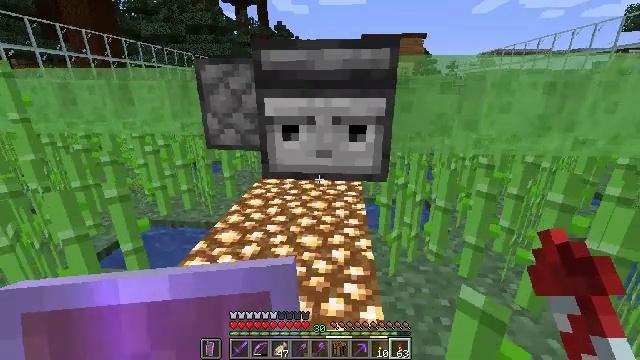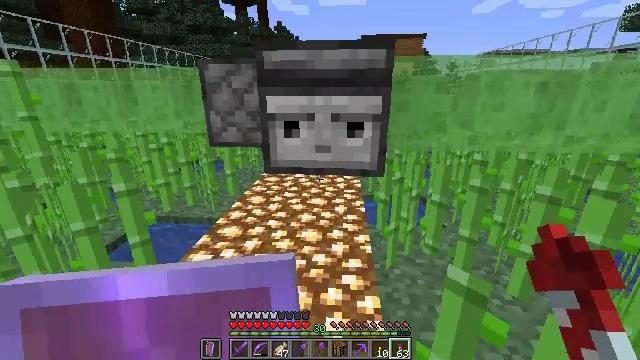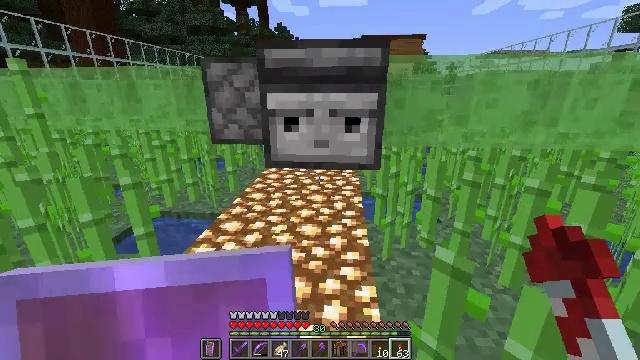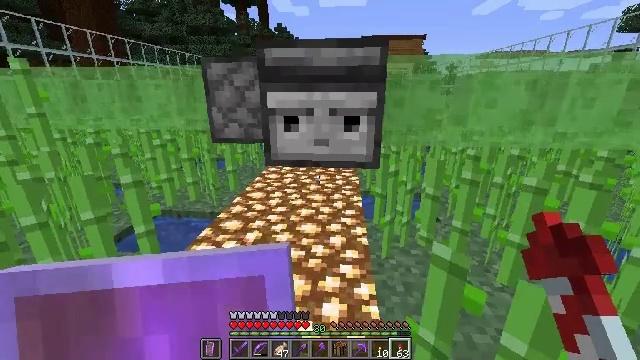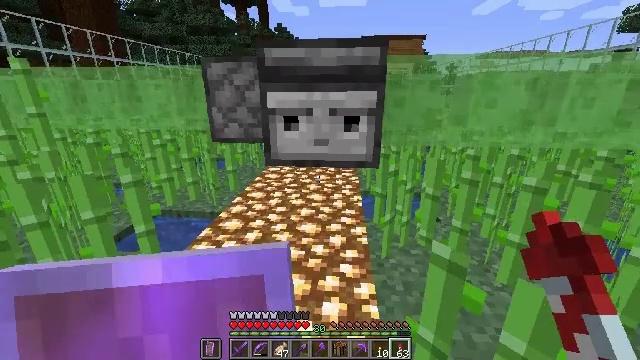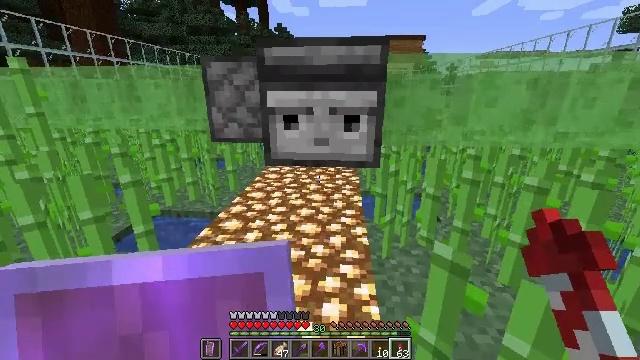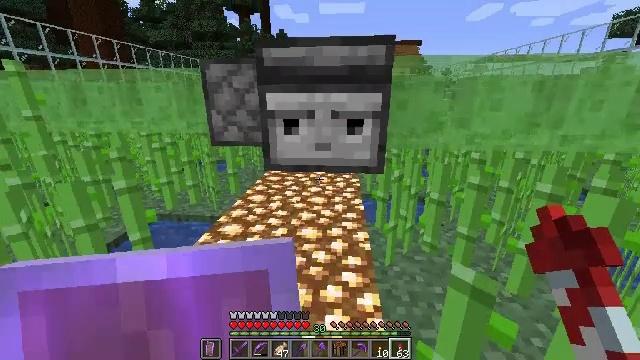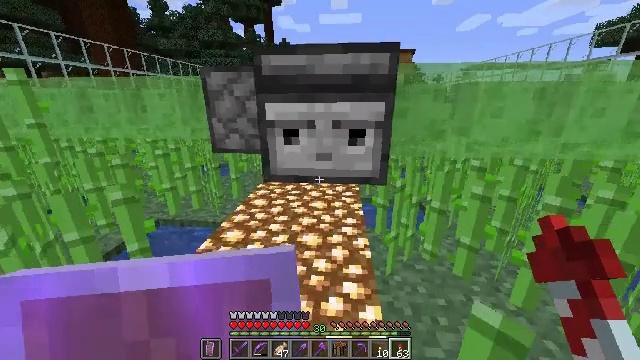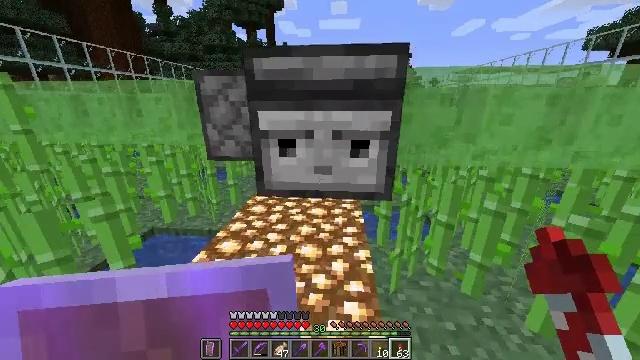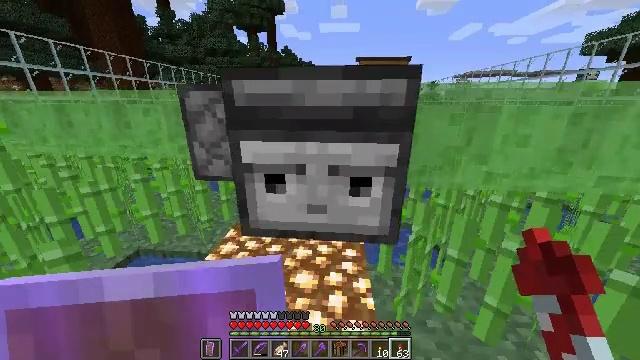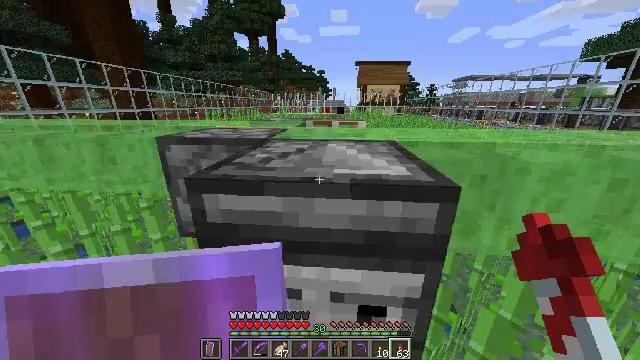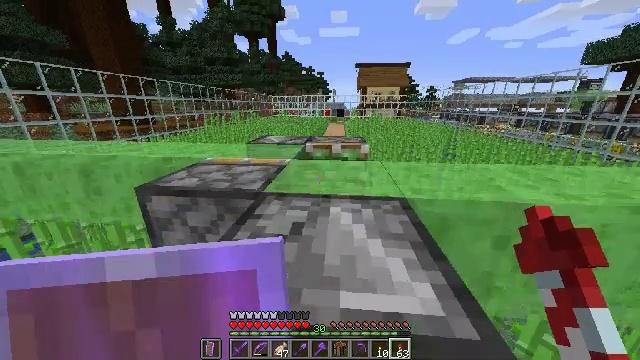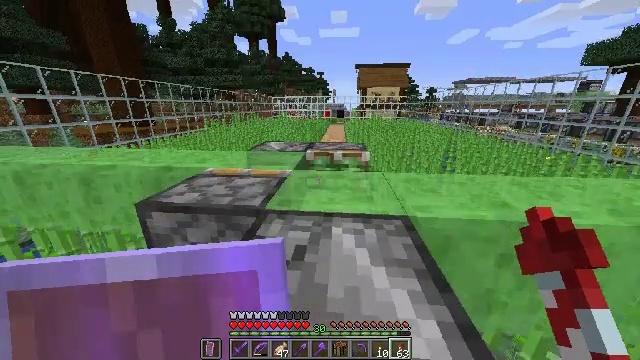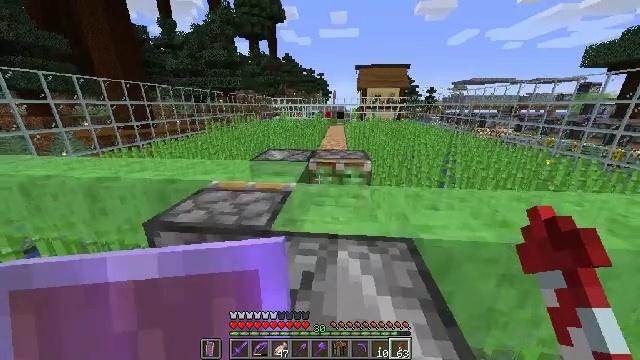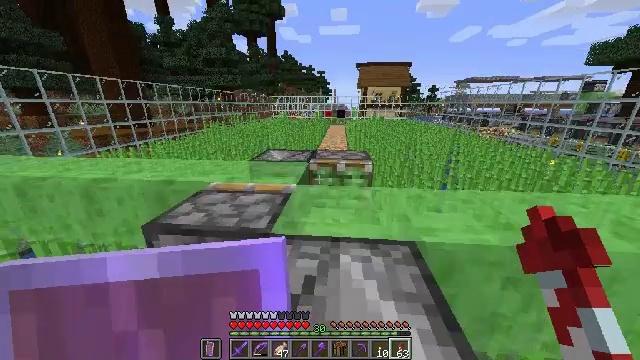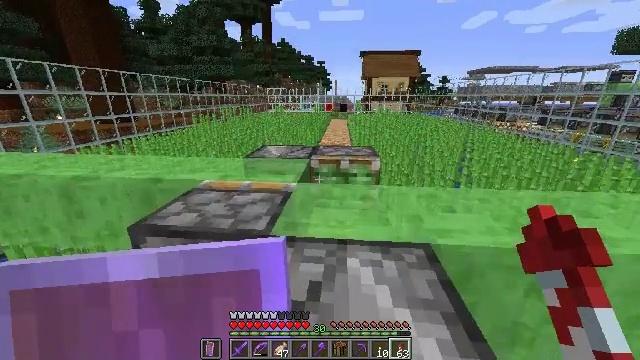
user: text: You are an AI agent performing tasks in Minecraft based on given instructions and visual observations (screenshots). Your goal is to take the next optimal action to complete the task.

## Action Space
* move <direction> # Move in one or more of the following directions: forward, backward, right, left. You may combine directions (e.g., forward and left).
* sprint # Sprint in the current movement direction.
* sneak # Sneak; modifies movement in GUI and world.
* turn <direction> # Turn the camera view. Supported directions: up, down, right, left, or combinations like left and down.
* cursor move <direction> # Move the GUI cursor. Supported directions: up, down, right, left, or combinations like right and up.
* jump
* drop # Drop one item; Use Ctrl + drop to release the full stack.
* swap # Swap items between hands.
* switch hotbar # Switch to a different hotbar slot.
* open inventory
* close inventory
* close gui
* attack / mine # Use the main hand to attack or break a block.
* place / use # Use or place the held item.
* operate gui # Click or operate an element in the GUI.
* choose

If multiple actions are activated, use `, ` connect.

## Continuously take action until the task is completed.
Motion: motion action
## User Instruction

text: Attack the sticky piston to retrieve it.
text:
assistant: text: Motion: no_op
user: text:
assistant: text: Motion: no_op
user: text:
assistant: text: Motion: no_op
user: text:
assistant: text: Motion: sprint
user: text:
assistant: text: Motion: move forward, sprint
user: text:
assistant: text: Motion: move forward, sprint
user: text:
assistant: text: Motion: move forward, sprint
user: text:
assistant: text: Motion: move forward, sprint
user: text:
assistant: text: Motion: move forward, sprint, jump
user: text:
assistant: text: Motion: move forward, sprint, jump
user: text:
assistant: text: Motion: move forward, sprint, jump
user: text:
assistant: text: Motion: move forward, sprint, jump
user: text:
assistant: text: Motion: move forward, sprint, jump
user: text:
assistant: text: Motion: move forward, sprint
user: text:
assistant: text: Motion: move forward, sprint
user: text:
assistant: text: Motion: move forward, sprint
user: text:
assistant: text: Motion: move forward, sprint, jump
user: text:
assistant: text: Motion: move forward, sprint, jump
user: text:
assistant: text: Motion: move forward, sprint, jump
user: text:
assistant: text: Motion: move forward, sprint, jump
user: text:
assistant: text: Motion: move forward, sprint, jump
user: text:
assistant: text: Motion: move forward, sprint, jump
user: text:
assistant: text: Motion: move forward, sprint, jump
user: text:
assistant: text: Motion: move forward, sprint, jump
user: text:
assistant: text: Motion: move forward, sprint, jump
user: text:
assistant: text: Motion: move forward, sprint, jump
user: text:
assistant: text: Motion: move forward, sprint, jump
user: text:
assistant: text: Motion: move forward, sprint, jump
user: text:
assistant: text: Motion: move forward, sprint, jump
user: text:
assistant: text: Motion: move forward, sprint, jump